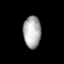
Tissue: lung
Cell type: Endothelial cells
Senescence score: 0.5732
Nuclear area (px): 550
Mean DAPI intensity: 173.46